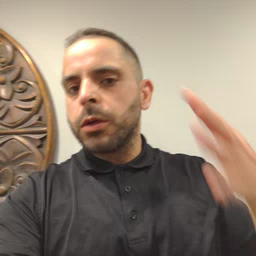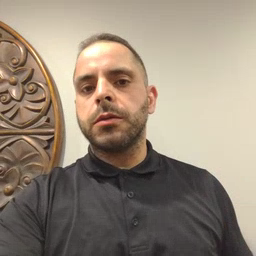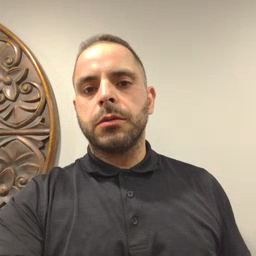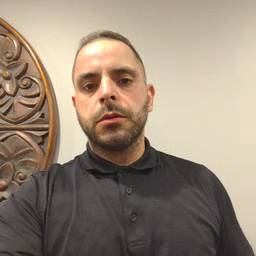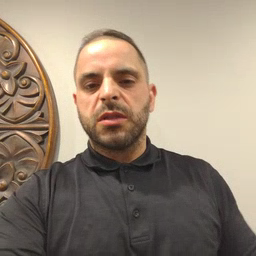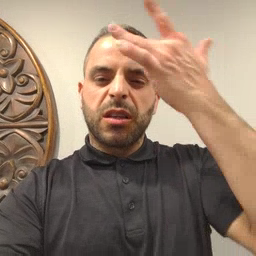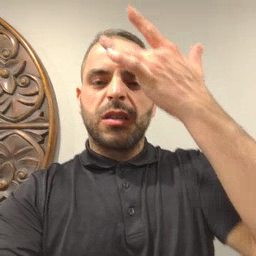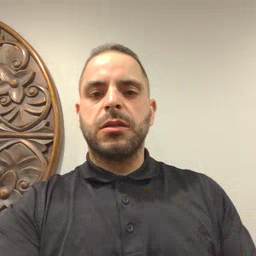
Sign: sick